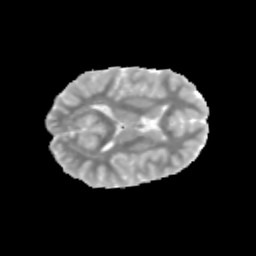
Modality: MD
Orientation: axial
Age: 10
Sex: male
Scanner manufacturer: siemens
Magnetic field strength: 3 T
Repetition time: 3.8 s
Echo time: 0.07 s